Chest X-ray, PA view. Patient: 55 years old, sex M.
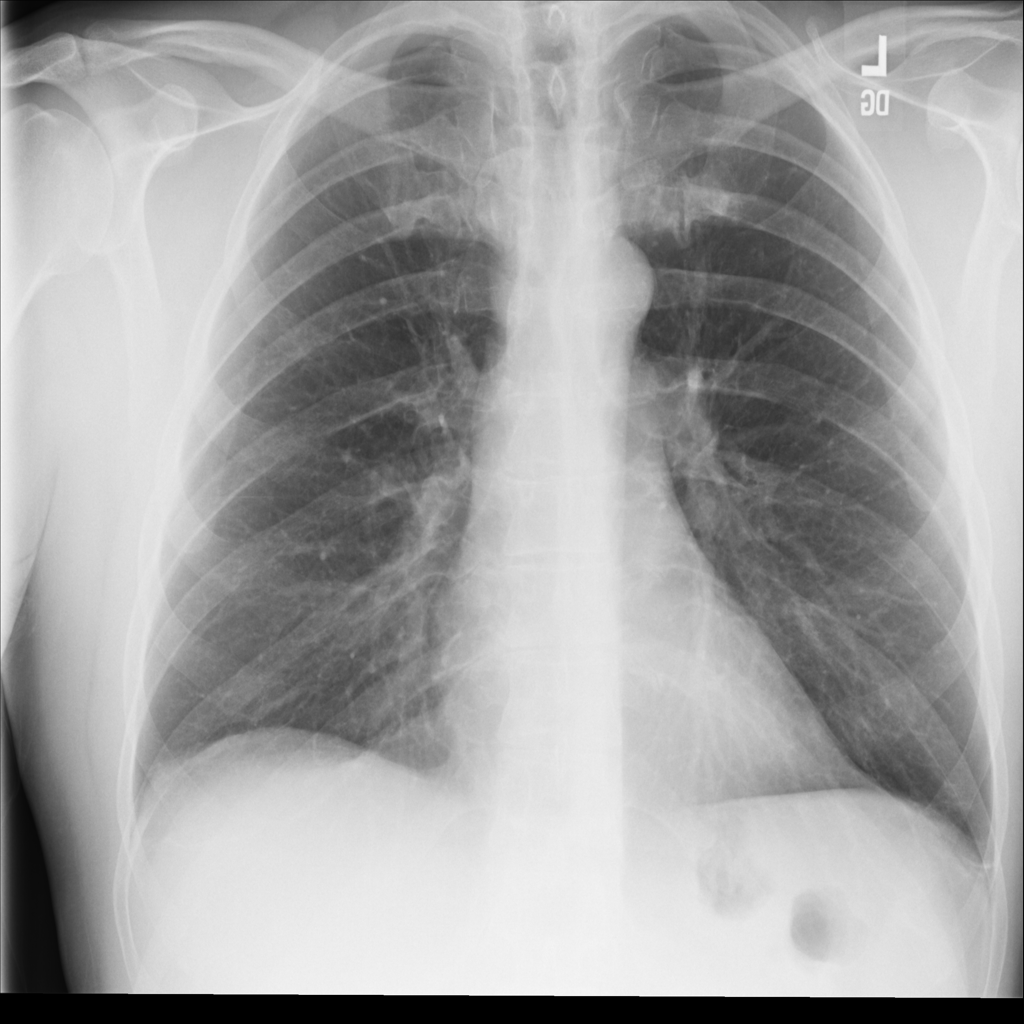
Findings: No Finding